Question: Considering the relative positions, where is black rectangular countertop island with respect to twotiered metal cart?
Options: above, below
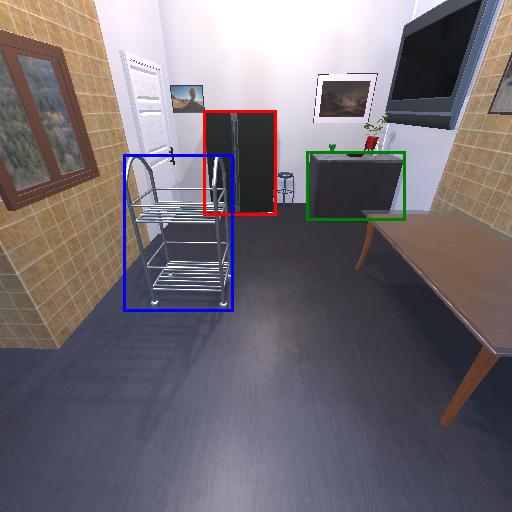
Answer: above